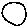
Label: circle